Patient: sex M, age 42
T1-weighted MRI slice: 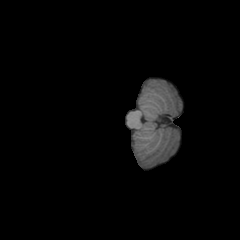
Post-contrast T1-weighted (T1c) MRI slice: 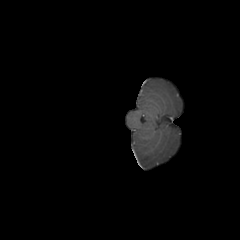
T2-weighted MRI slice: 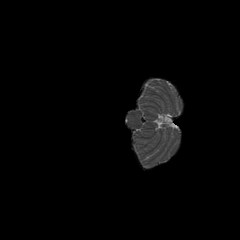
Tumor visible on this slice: no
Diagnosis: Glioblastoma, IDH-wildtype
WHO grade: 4